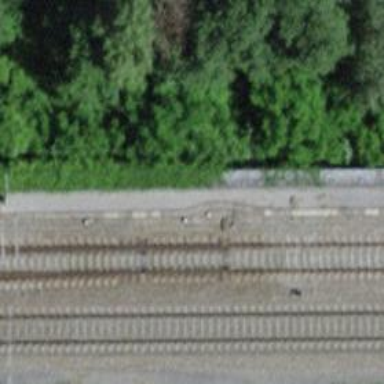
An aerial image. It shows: Railway switch with the turnout side on the left.